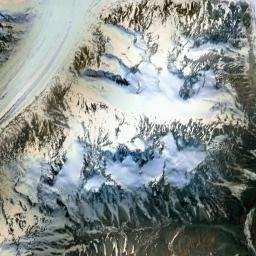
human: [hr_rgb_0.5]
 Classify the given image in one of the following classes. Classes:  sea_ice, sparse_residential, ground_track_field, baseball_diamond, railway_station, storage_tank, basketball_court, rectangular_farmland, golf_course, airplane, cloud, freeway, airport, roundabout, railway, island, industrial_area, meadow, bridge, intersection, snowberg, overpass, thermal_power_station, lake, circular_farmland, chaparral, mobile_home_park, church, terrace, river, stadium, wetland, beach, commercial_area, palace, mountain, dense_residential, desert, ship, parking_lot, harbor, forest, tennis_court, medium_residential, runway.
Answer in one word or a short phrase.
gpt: snowberg